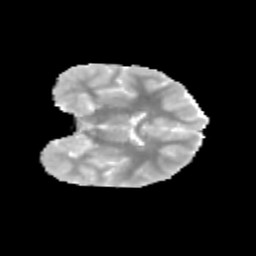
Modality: MD
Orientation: coronal
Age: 11
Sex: female
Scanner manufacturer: siemens
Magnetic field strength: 3 T
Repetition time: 3.8 s
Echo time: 0.07 s